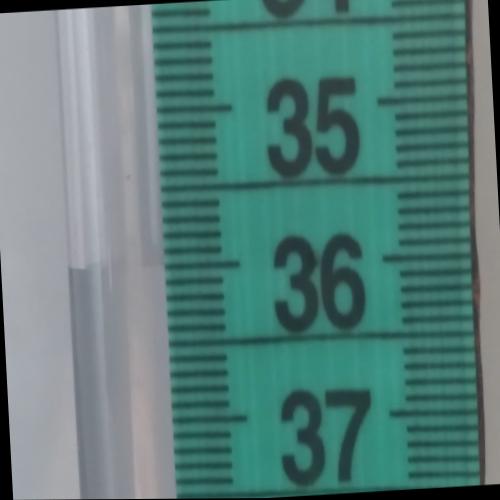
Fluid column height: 36.0 cm